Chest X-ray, AP view. Patient: 21 years old, sex M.
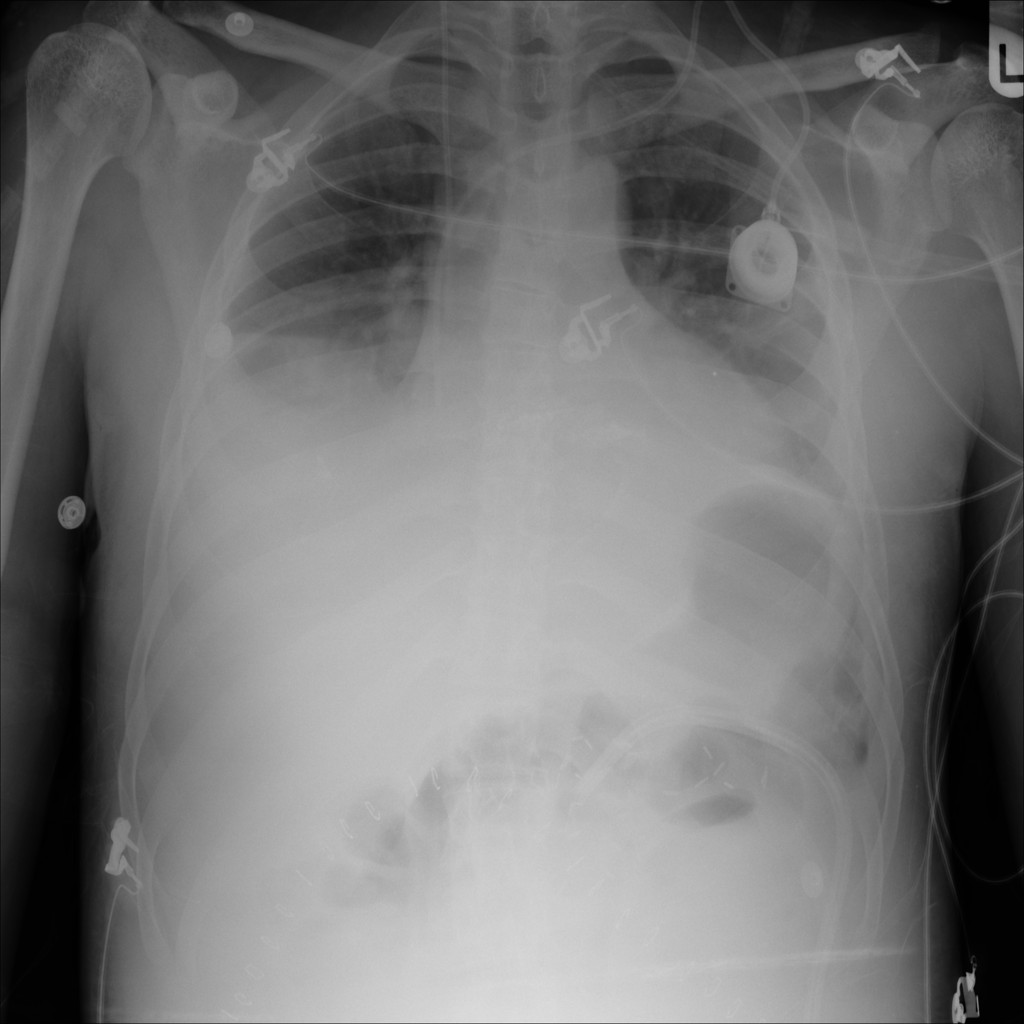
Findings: Effusion